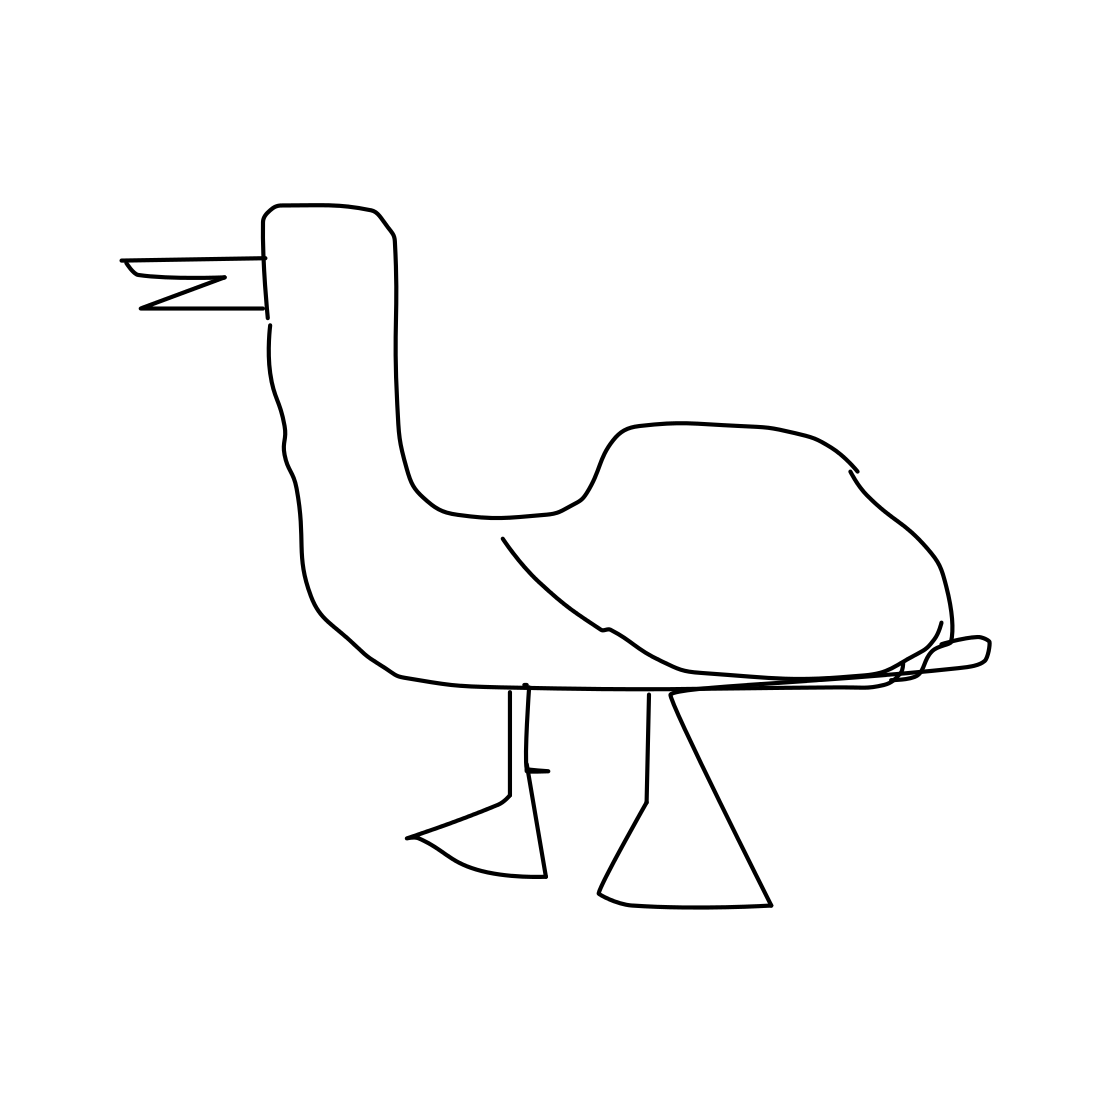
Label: duck